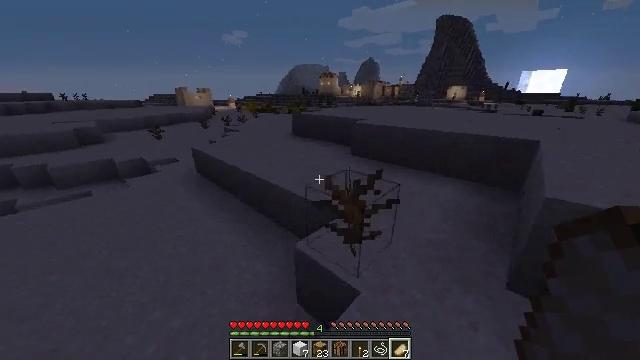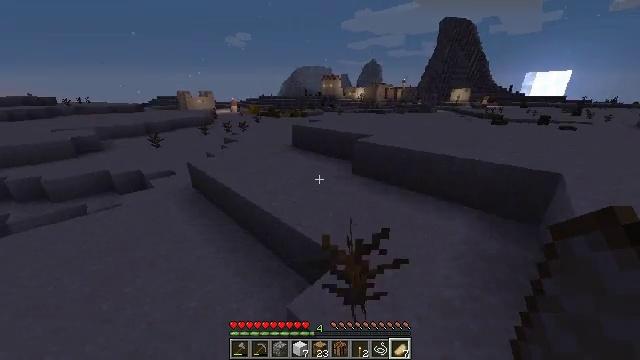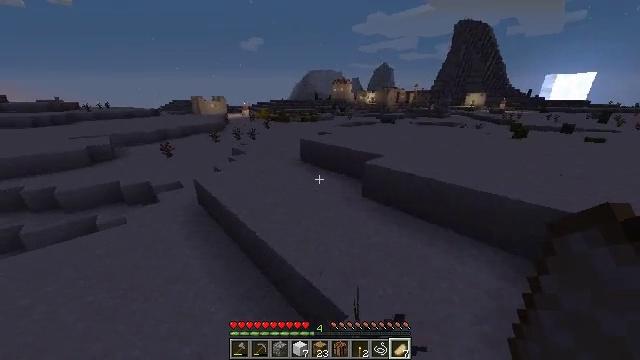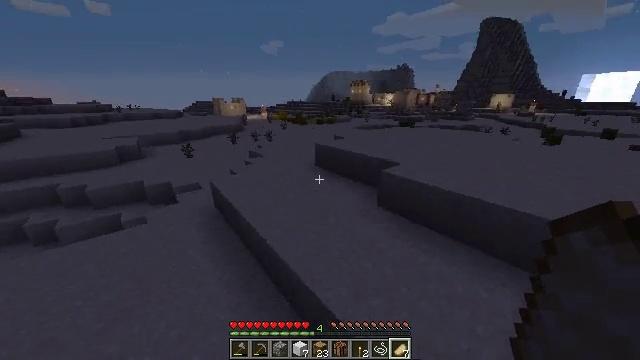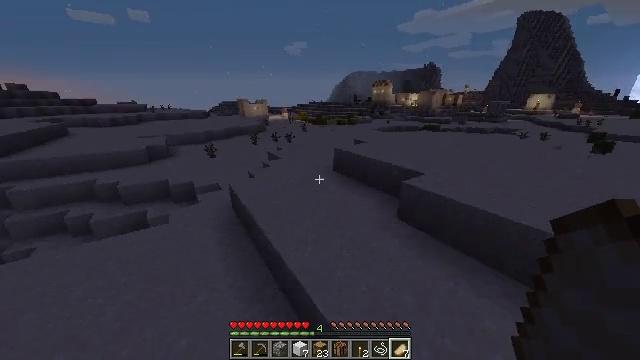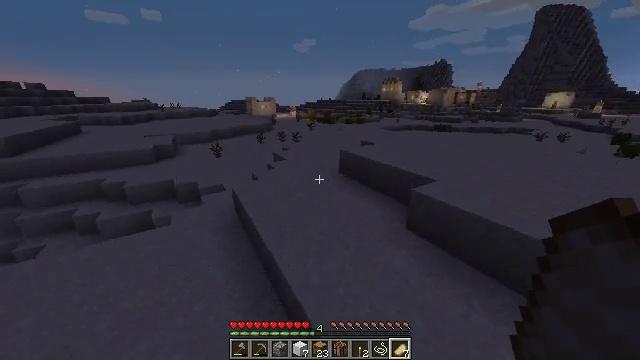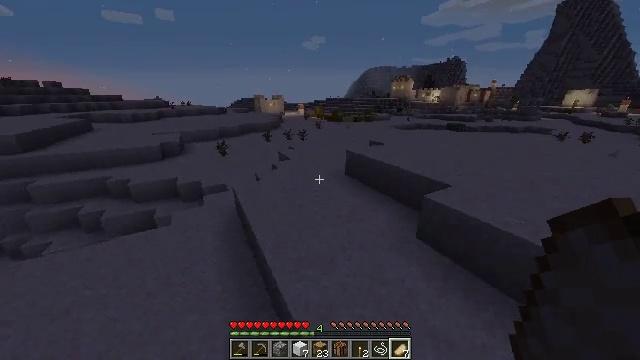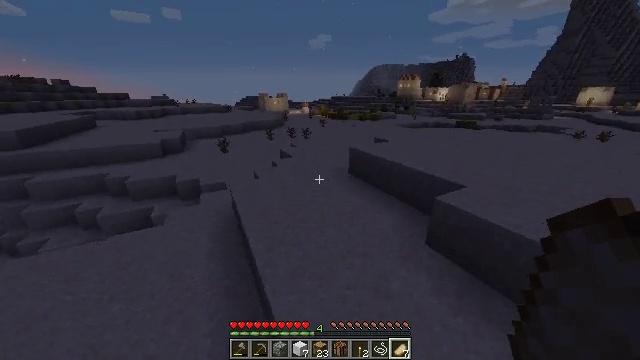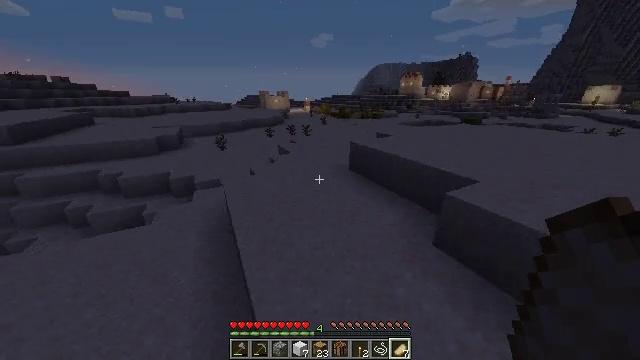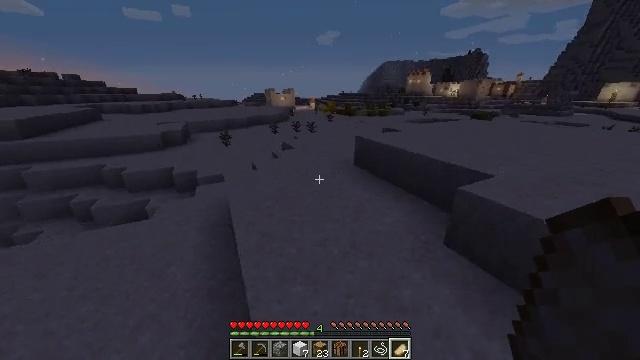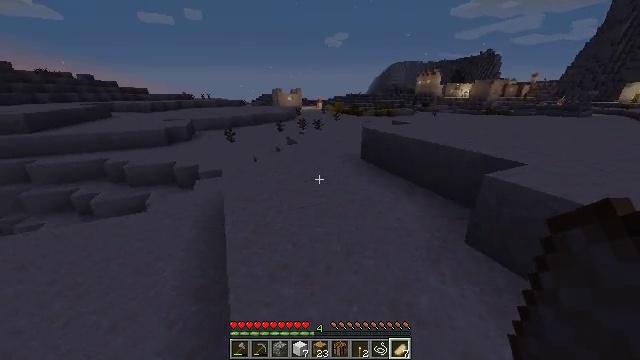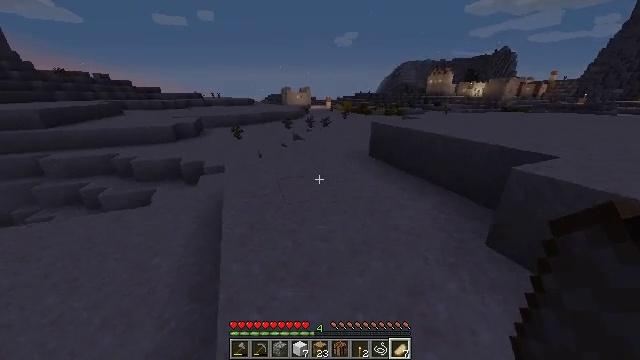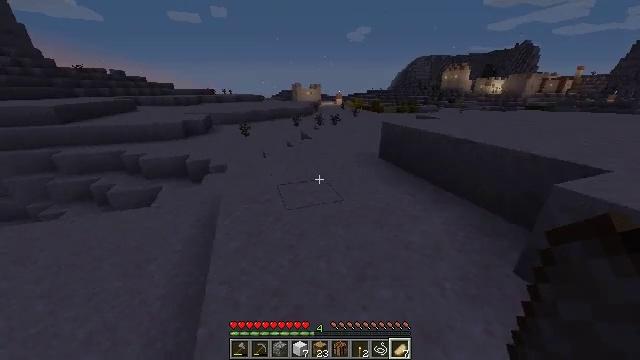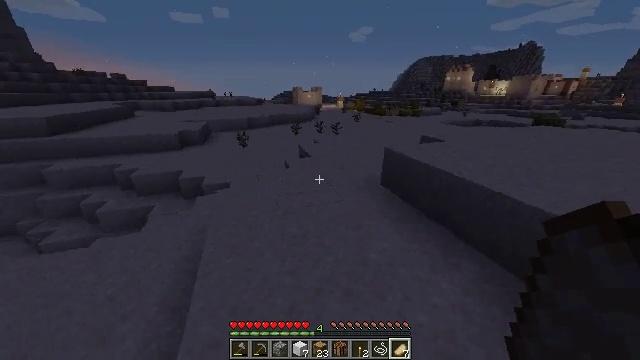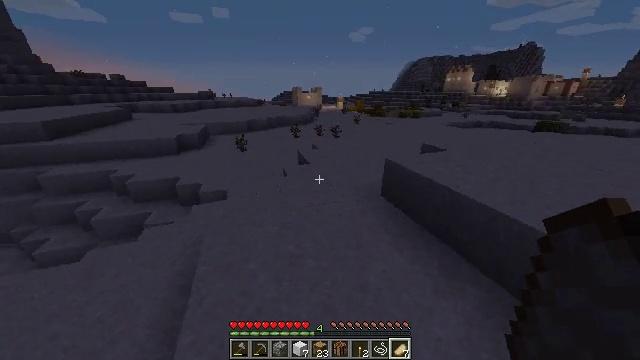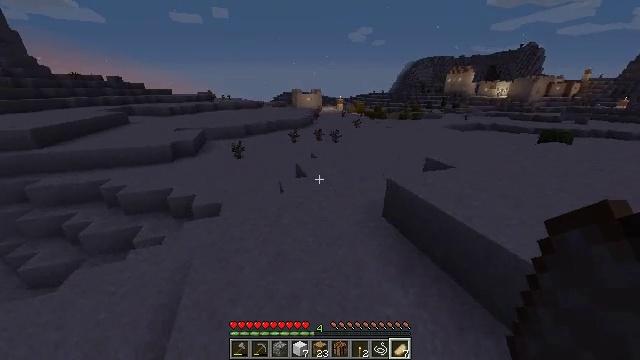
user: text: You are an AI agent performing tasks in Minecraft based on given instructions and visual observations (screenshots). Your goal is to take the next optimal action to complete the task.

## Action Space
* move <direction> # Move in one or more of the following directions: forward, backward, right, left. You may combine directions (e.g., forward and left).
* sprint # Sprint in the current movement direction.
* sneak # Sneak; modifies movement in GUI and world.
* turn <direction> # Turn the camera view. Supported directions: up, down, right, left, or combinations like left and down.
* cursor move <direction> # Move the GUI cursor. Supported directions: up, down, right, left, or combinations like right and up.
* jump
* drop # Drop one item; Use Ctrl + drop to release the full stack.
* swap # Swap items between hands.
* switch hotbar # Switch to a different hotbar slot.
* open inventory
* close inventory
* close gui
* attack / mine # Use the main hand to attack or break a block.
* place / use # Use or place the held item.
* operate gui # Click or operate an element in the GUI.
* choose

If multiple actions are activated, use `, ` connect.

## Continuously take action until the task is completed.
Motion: motion action
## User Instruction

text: Break terracotta to collect it.
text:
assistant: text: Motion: move forward, sprint, jump
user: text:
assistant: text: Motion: move forward, sprint, turn left, jump
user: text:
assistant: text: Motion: move forward, sprint, turn left, jump
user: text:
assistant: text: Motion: move forward, sprint, turn left, jump
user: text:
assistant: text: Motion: move forward, sprint, turn left, jump
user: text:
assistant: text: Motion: move forward, sprint, turn left, jump
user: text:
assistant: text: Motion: move forward, sprint, turn left, jump
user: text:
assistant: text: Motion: move forward, sprint, jump
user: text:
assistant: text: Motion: move forward, sprint, turn left, jump
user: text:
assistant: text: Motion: move forward, sprint, turn left, jump
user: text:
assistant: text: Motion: move forward, sprint, turn left, jump
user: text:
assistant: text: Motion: move forward, sprint, turn left, jump
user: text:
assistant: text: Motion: move forward, sprint, jump
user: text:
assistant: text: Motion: move forward, sprint, jump
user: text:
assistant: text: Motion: move forward, sprint, jump
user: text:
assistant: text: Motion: move forward, sprint, jump
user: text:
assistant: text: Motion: move forward, sprint, jump
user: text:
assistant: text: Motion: move forward, sprint, jump
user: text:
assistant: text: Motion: move forward, sprint, jump
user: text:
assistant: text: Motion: move forward, sprint, jump
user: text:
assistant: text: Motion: move forward, sprint, turn right, jump
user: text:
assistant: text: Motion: move forward, sprint, turn right, jump
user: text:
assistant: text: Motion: move forward, sprint, turn right and up, jump
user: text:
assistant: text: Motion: move forward, sprint, jump
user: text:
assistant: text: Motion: move forward, sprint, turn right, jump
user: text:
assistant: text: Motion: move forward, sprint, jump
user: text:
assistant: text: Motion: move forward, sprint, jump
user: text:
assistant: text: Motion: move forward, sprint, jump
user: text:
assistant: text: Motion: move forward, sprint, jump
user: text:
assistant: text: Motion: move forward, sprint, jump